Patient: sex M, age 69
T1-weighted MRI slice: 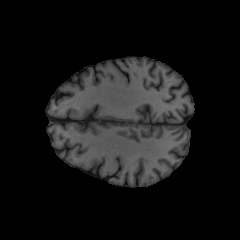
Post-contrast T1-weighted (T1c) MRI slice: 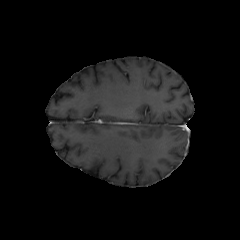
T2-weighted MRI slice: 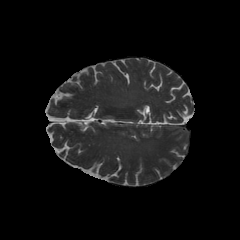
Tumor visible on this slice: no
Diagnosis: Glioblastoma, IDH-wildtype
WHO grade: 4